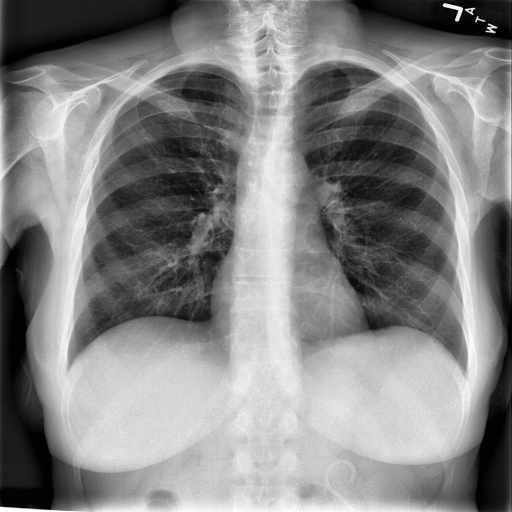
Finding: NORMAL